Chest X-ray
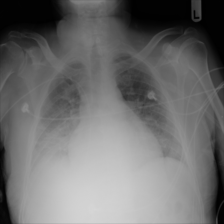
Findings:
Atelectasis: negative
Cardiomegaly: negative
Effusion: positive
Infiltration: positive
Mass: negative
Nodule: negative
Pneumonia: negative
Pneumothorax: negative
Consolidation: negative
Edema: negative
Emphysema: negative
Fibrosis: negative
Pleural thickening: negative
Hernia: negative